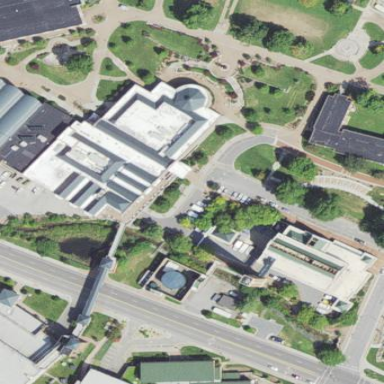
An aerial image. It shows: University building with food court.